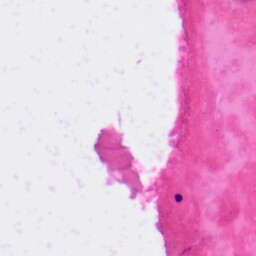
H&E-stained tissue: Skin